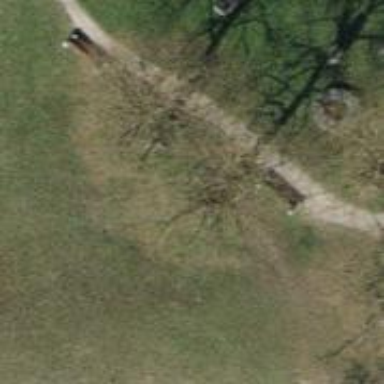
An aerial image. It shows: Brown bench.